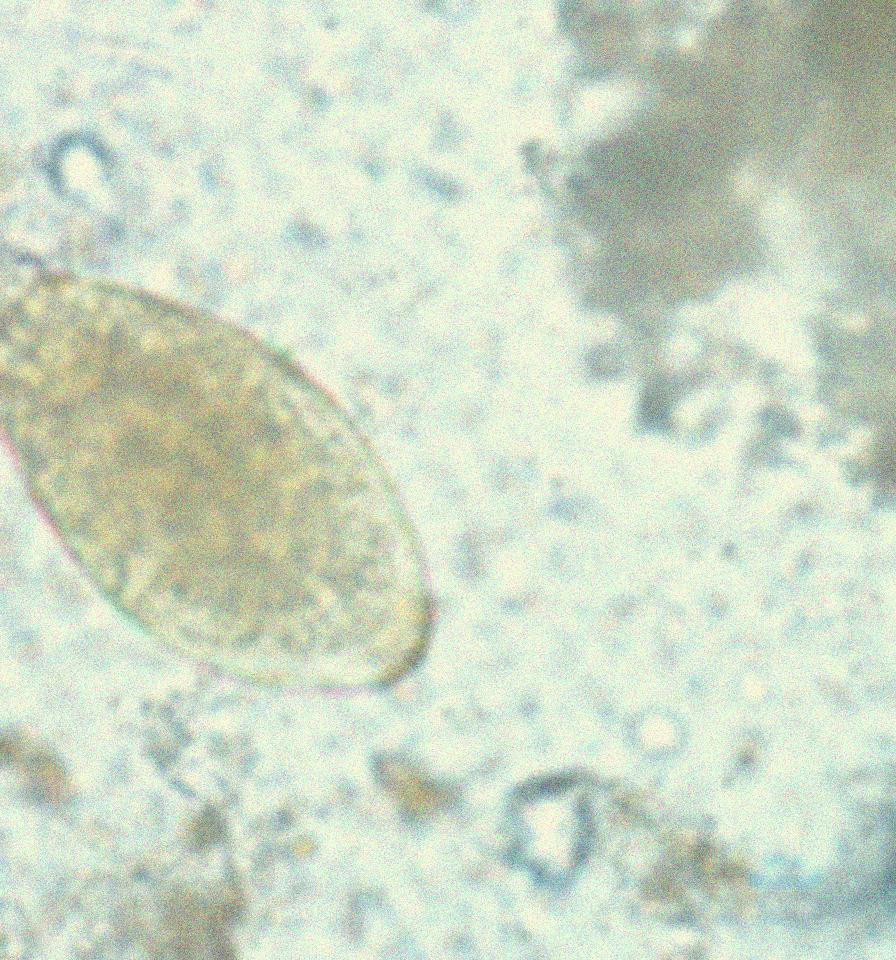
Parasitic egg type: Fasciolopsis buski